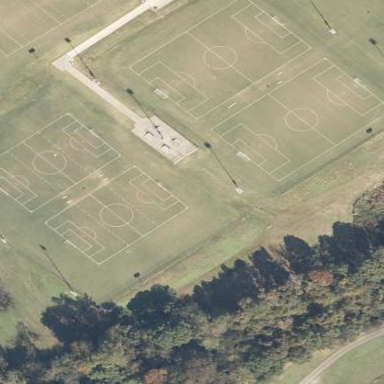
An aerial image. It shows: Grassy pitch for various sports activities.